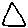
Label: triangle